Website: macys
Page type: account-selection
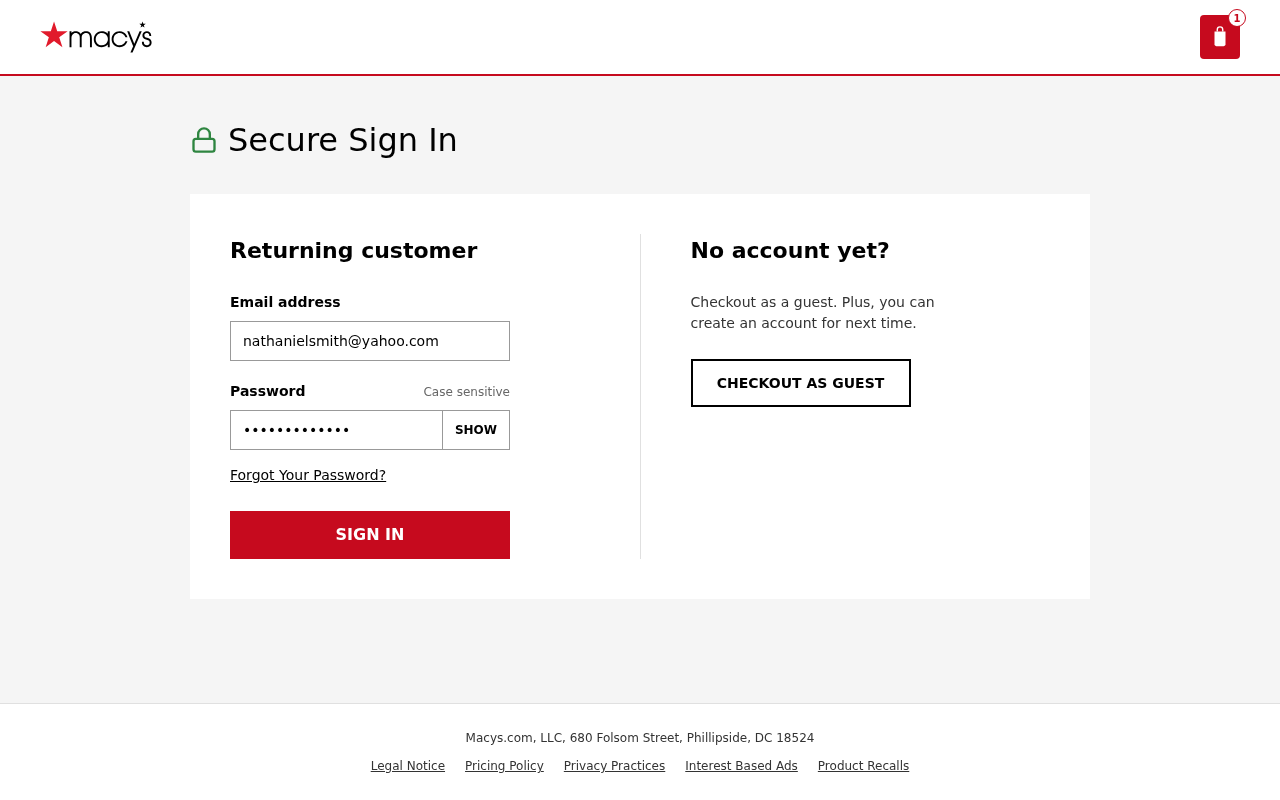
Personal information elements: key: PII_EMAIL
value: nathanielsmith@yahoo.com
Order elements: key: ORDER_NUM_ITEMS
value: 1